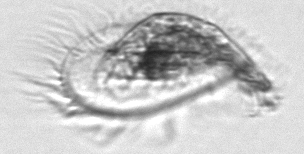
Label: Pleuronema